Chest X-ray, AP view. Patient: 42 years old, sex F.
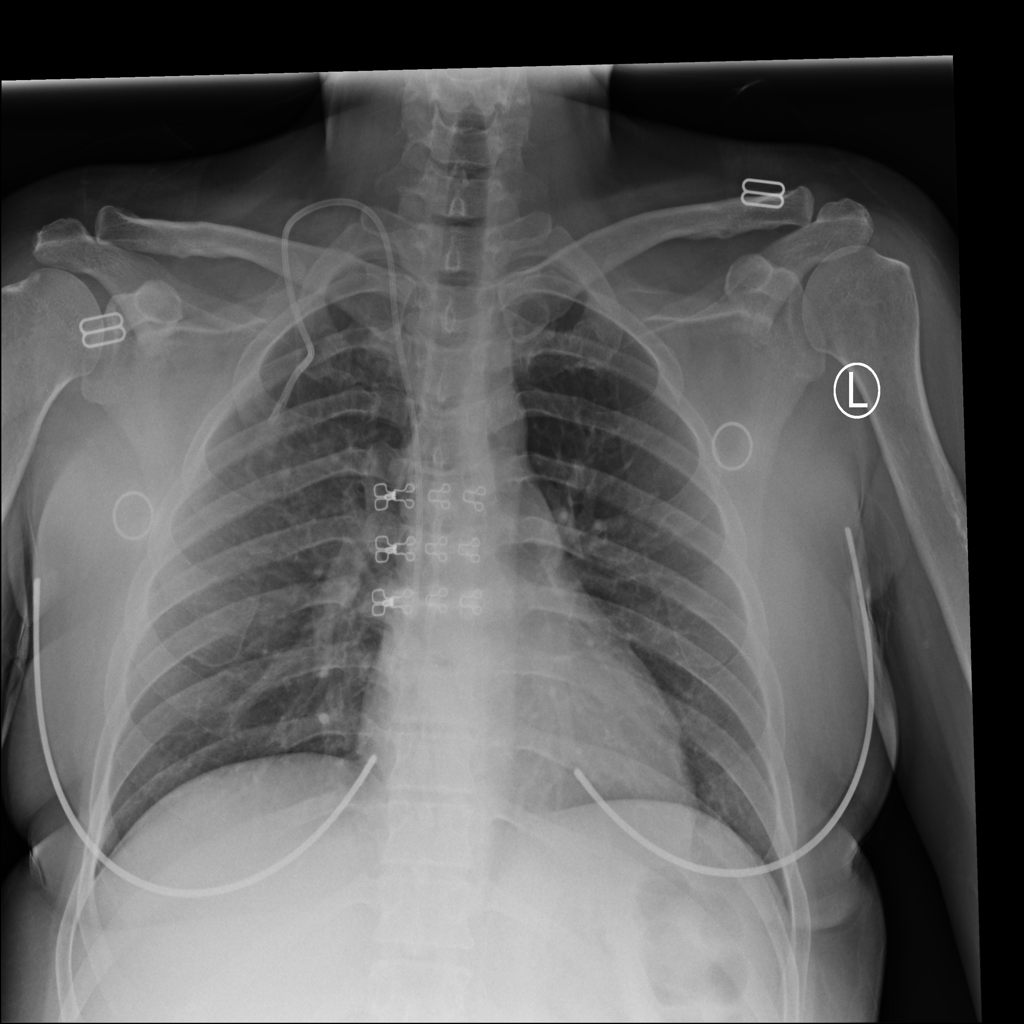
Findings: No Finding